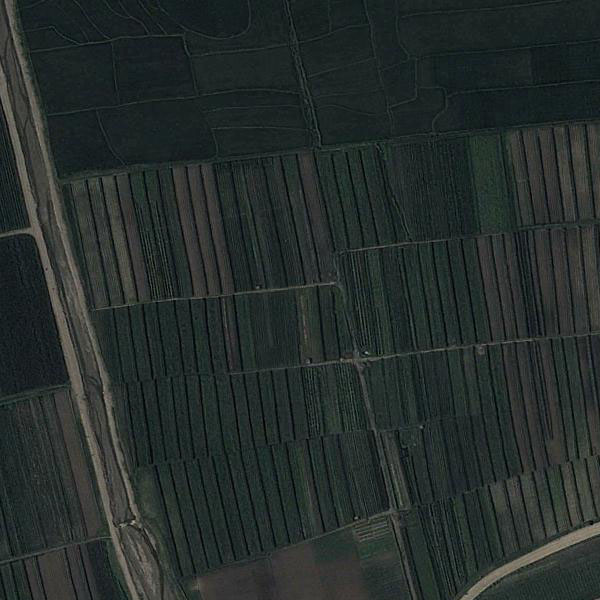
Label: Farmland